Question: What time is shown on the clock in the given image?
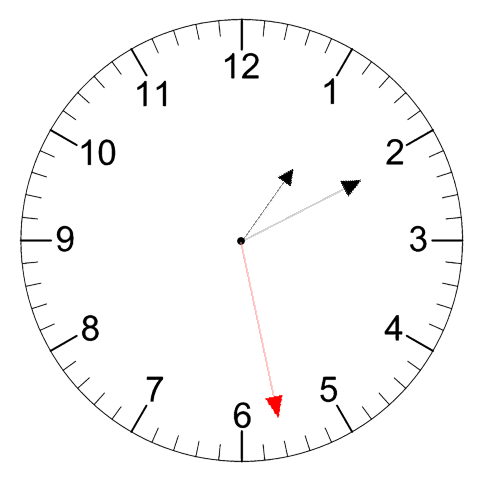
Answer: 01:10:28